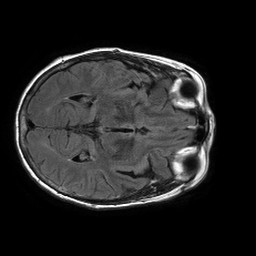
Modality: FLAIR
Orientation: axial
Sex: female
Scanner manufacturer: philips
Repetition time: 11 s
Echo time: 0.125 s